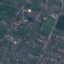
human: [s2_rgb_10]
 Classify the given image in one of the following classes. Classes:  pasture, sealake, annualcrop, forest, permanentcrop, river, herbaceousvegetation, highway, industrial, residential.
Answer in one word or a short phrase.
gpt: Residential